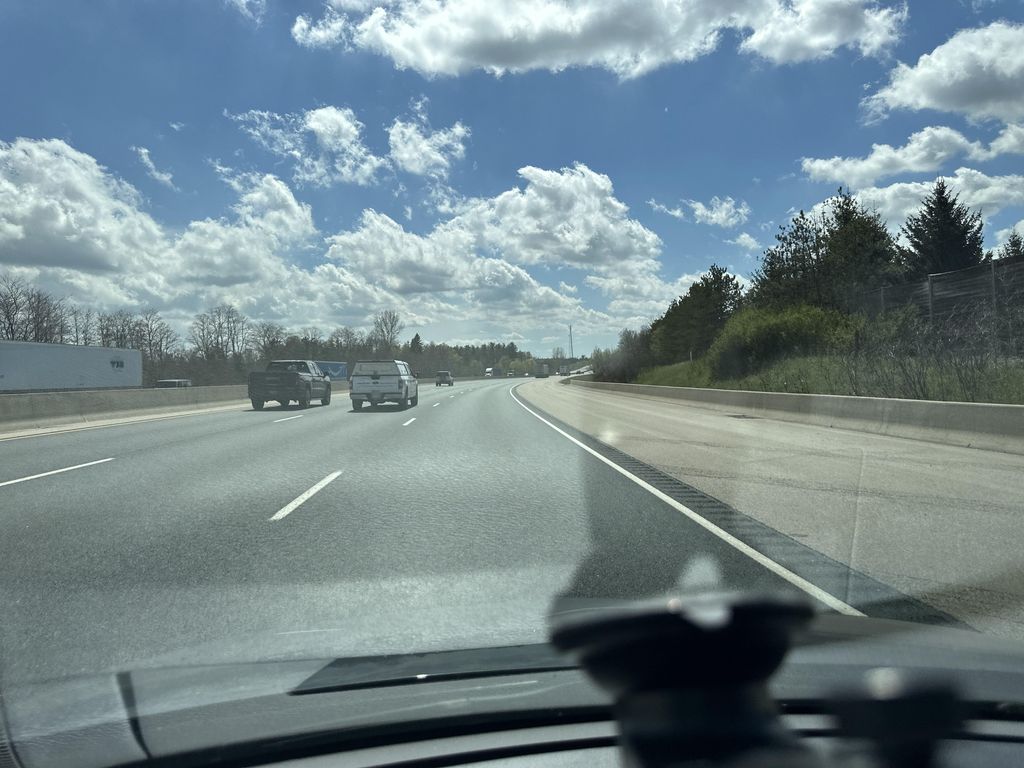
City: kitchener-waterloo